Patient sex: F
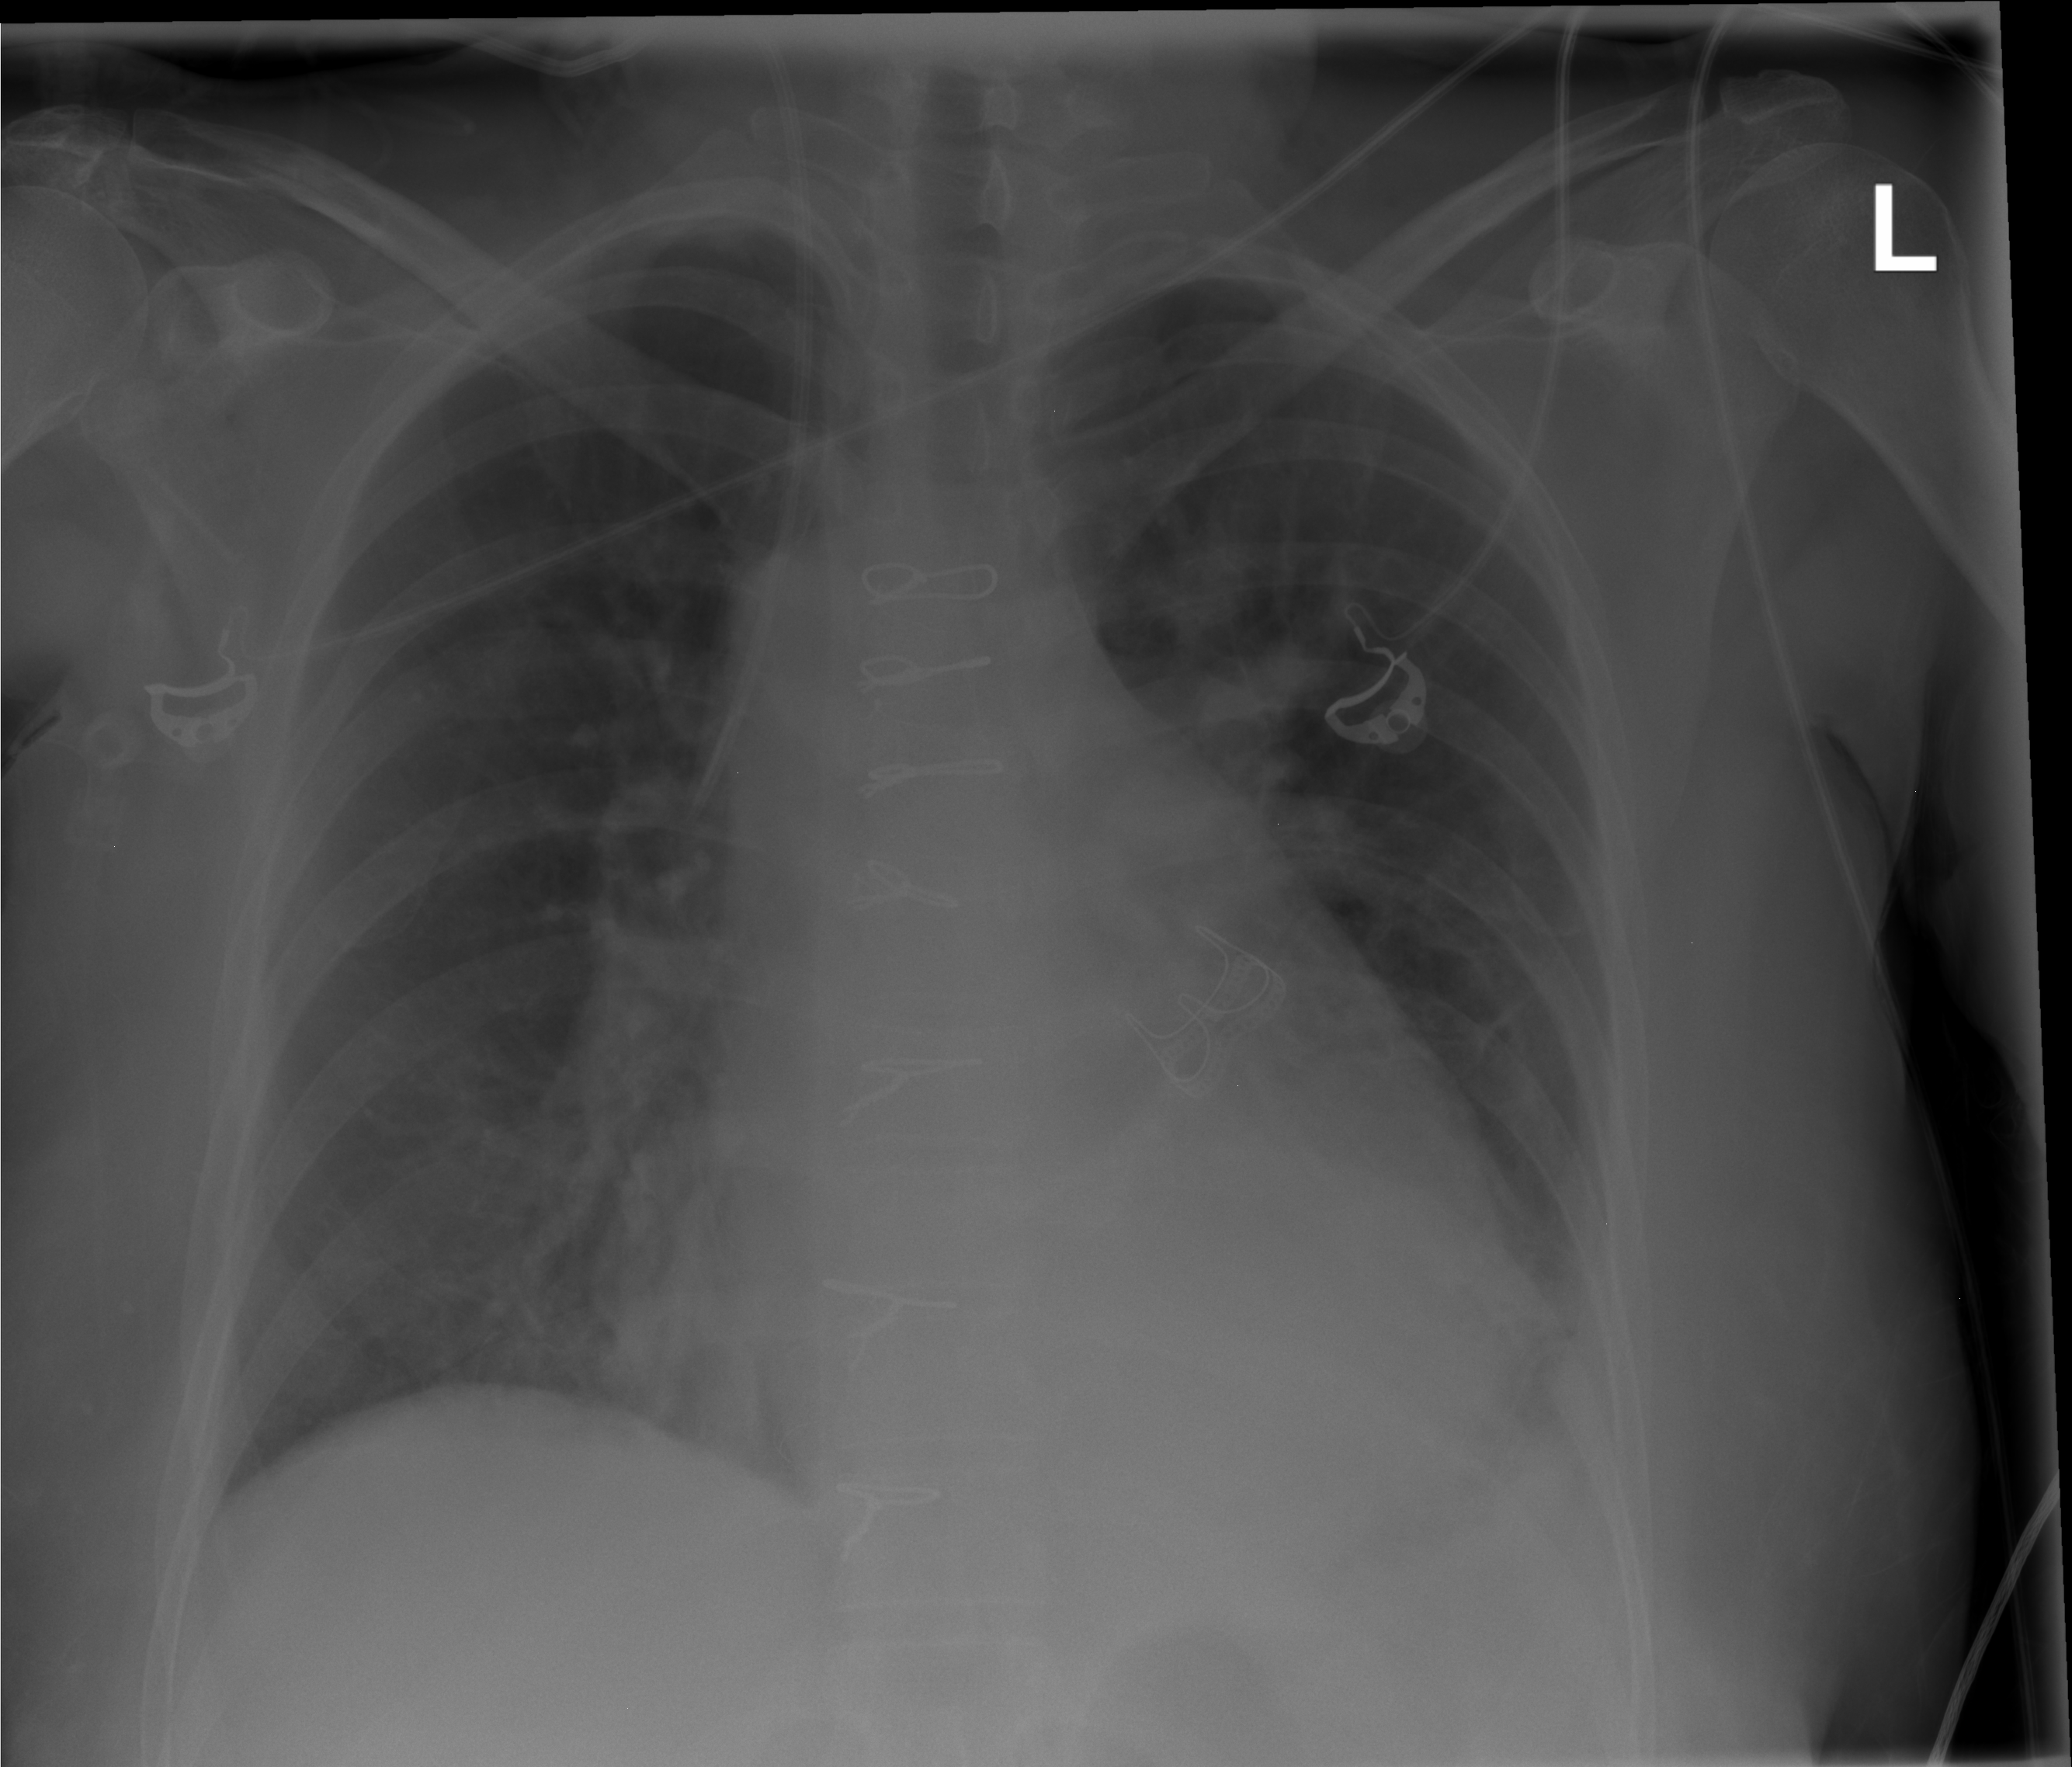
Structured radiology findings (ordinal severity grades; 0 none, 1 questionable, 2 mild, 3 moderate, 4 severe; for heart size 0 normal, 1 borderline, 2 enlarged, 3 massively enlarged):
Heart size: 2
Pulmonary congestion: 0
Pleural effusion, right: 0
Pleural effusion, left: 2
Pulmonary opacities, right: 0
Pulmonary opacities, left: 0
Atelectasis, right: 0
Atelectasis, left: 2